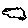
Label: cloud